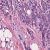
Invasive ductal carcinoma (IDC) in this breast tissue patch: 1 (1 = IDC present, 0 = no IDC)